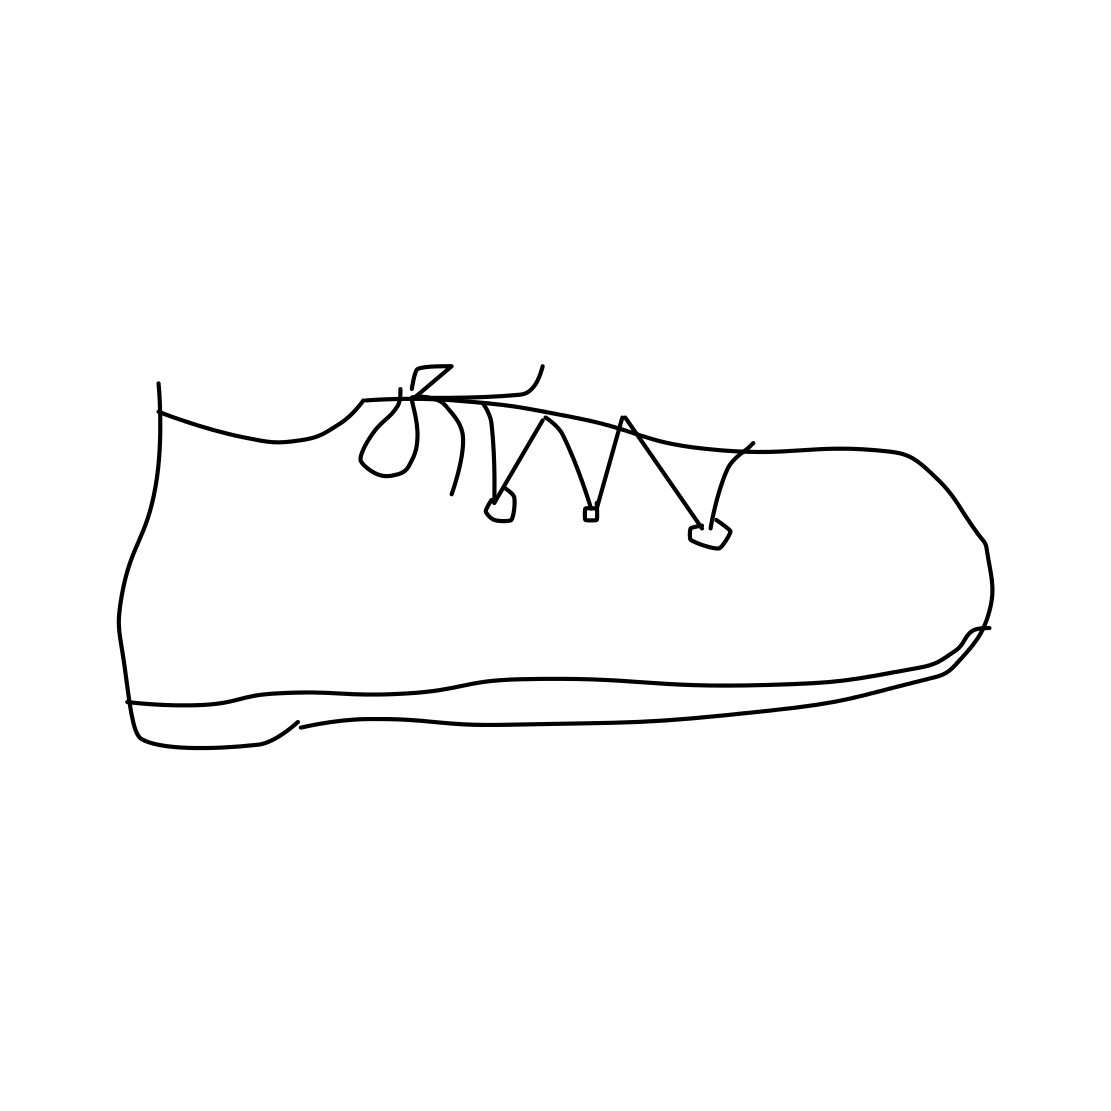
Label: shoe